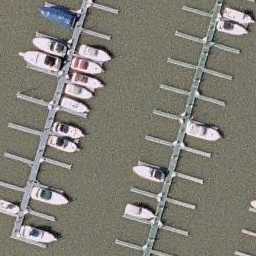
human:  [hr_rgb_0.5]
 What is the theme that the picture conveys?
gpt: harbor